Question: I spent more than two months with RRDTOOL to find out how to store and visualize data on graph. I'm very close now to my goal, but for some reason I don't understand why it is happening that some data are considered to be NaN in my case.
I counting lines in gigabytes sized of log files and have feeding the result to an rrd database to visualize events occurrence. The stepping of the database is 60 seconds, the data is inserted in seconds base whenever it is available, so no guarantee the the next timestamp will be withing the heartbeat or within the stepping. Sometimes no data for minutes.
If have such big distance mostly my data is considered to be NaN.
b1_5D.rrd
<PHONE>:1
<PHONE>:1
<PHONE>:1
<PHONE>:1
<PHONE>:1
<PHONE>:1
<PHONE>:1
<PHONE>:1
<PHONE>:1
<PHONE>:1
<PHONE>:1
<PHONE>:1
<PHONE>:1
<PHONE>:1
<PHONE>:1
<PHONE>:1
<PHONE>:1
<PHONE>:1
<PHONE>:1
<PHONE>:1
<PHONE>:1
<PHONE>:1
<PHONE>:1
<PHONE>:1
<PHONE>:1
<PHONE>:1
<PHONE>:1
<PHONE>:1
<PHONE>:1
<PHONE>:1
<PHONE>:1
<PHONE>:1
rrdtool create b1_4A.rrd --start <PHONE> --step 60 DS:Value:GAUGE:120:0:U RRA:AVERAGE:0.5:1:1440 RRA:AVERAGE:0.5:10:1008 RRA:AVERAGE:0.5:30:1440 RRA:AVERAGE:0.5:360:1460
The above gives me an empty graph for the input above.
If I extend the heart beat, than it will fill the time gaps with the same data. I've tried to insert zero values, but that will average out the counts and bring results in mils.
Maybe I taking something wrong regarding RRDTool.
It would be great if someone could explain what I doing wrong.
Thank you.

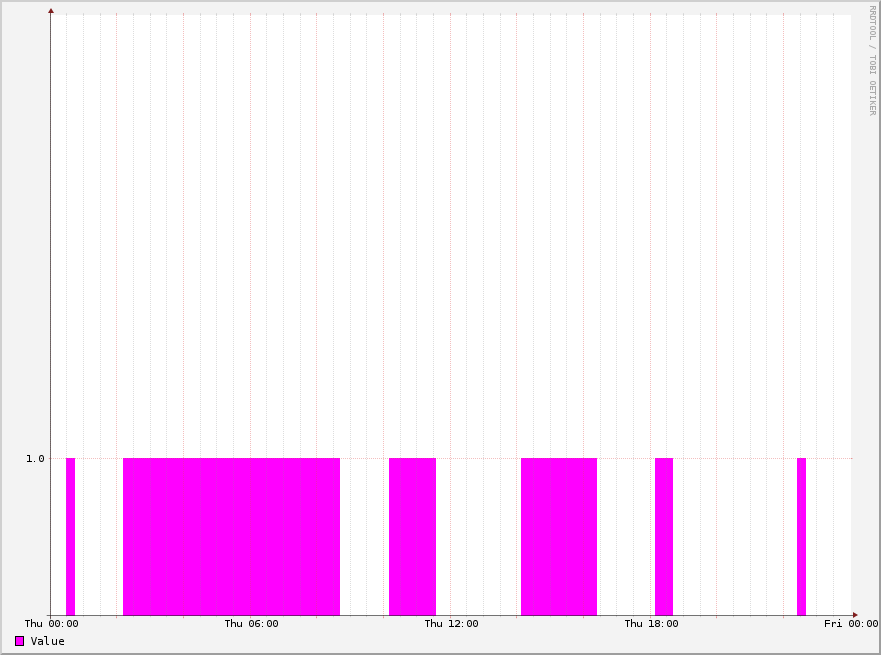
Answer: It sounds as if your data - which is event-based at irregular timings - is not suitable for an RRD structure. RRD prefers to have its data at constant, regular intervals, and will coerce the incoming data to match its requirements.
Your RRD is defined to have a 60s step, and a 120s heartbeat. This means that it expects one sample every 60s, and no further apart than 120s.
Your DS is a gauge, and so the values you enter (all of them '1' in your example) will be the values stored, after any time normalisation.
If you increase the heartbeat, then a value received within this time will be used to make a linear approximation to fill in all samples since the last one. This is why doing so fills the gaps with the same data.
Since your step is 60s, the smallest sample time sidth will be 1 minute.
Since you are always storing '1's, your graph will therefore either show '1' (when the sample was received in the heartbeart window) or Unknown (when the heartbeat expired).
In other words, your graph is showing exactly what you gave it. You data are being coerced into a regular set of numerical values at a 1-minute step, each being 1 or Unknown.